Current action and preconditions to check: trajectory_clear

Your task: For each precondition in the list above, predict whether it will hold at this action.

Consider the current scene as observed from the mobile robot's camera, and analyze the predicted future states of all dynamic agents (e.g., people, animals, vehicles, or any moving entities) within the NEXT SECOND.

IMPORTANT: Only answer "very likely" if you are absolutely certain—based on strong, clear evidence—that a dynamic agent will violate the precondition in the predicted future state. Do NOT answer "very likely" for unlikely, ambiguous, or low-probability risks.

Ask yourself for each precondition: Is there a high probability, with clear and convincing evidence, that the predicted future states of any dynamic agent will interfere with the predicted future state of the currently executing action within the NEXT SECOND, causing that precondition to fail?

Assess the risk level based on these predictions. Use "likely" or "very likely" if motions create a clear risk of interference.

Use "neutral" or "improbable" if agents are nearby but their predicted paths are clearly diverging or non-conflicting.

Failure Risk Categories: "very improbable", "improbable", "neutral", "likely", "very likely"

Answer Format: Output ONLY the probability_of_failure value from these categories: "very improbable", "improbable", "neutral", "likely", "very likely"

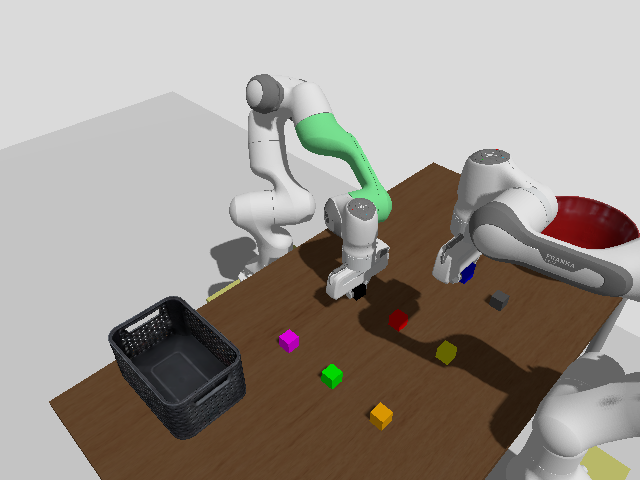

Answer: very improbable